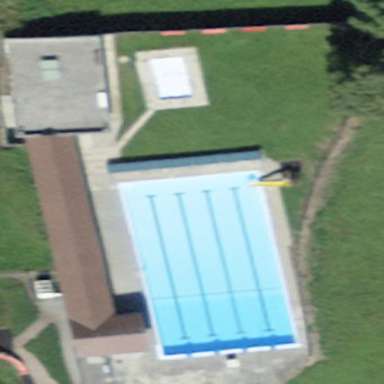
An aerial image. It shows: Sports centre dedicated to swimming activities.